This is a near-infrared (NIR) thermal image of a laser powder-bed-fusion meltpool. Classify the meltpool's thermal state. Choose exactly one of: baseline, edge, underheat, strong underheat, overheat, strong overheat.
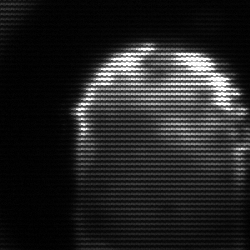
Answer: baseline